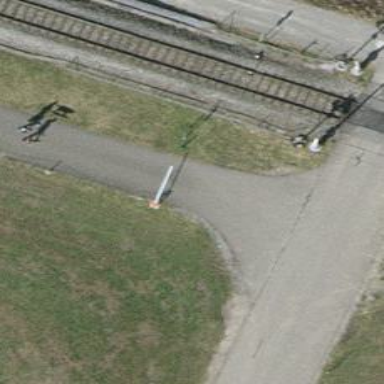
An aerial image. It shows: Lift gate barrier.